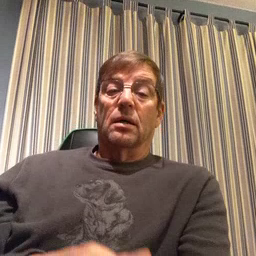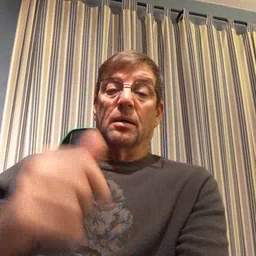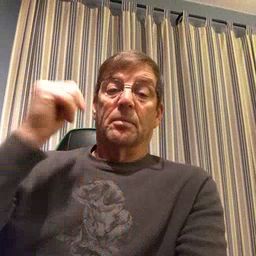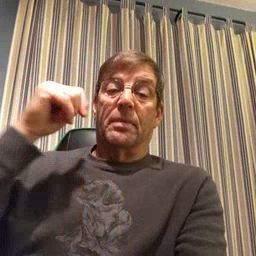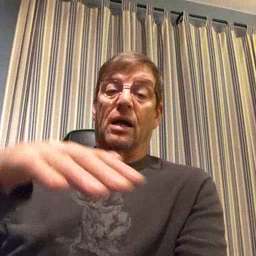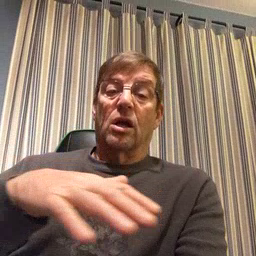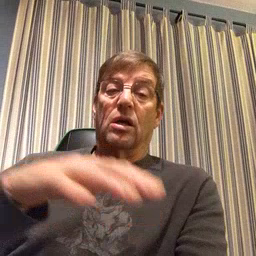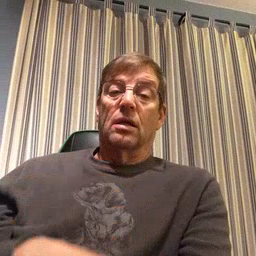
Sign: backyard